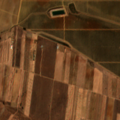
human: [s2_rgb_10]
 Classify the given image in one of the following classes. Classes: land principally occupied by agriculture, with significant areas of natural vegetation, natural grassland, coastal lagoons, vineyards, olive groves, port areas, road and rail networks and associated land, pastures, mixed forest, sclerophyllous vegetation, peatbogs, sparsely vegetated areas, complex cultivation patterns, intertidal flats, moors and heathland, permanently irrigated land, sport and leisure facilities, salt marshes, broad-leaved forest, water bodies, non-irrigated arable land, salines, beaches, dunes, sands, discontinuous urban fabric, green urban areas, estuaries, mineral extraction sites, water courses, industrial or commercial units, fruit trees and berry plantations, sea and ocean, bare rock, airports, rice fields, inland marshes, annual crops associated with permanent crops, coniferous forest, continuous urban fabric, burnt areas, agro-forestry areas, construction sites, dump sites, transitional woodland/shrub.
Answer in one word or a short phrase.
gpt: olive groves